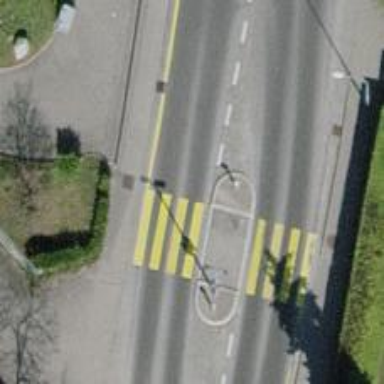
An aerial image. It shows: Uncontrolled crossing with central island on the road.